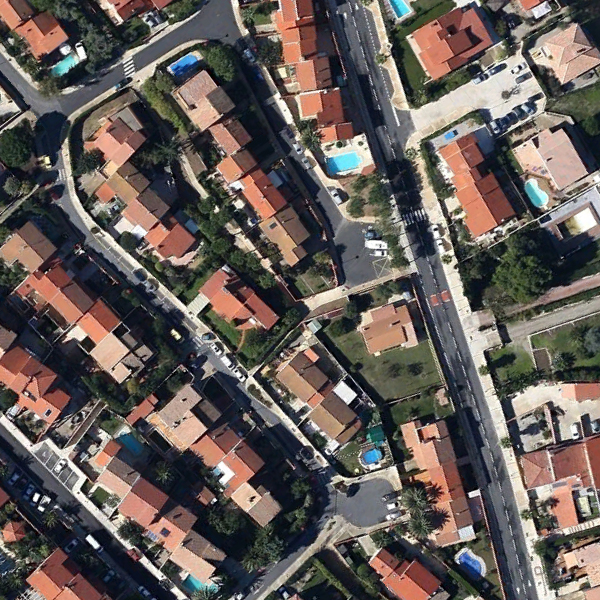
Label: DenseResidential